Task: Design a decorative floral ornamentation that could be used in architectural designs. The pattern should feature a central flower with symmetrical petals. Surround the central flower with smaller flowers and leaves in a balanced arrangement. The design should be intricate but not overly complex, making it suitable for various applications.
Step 394:
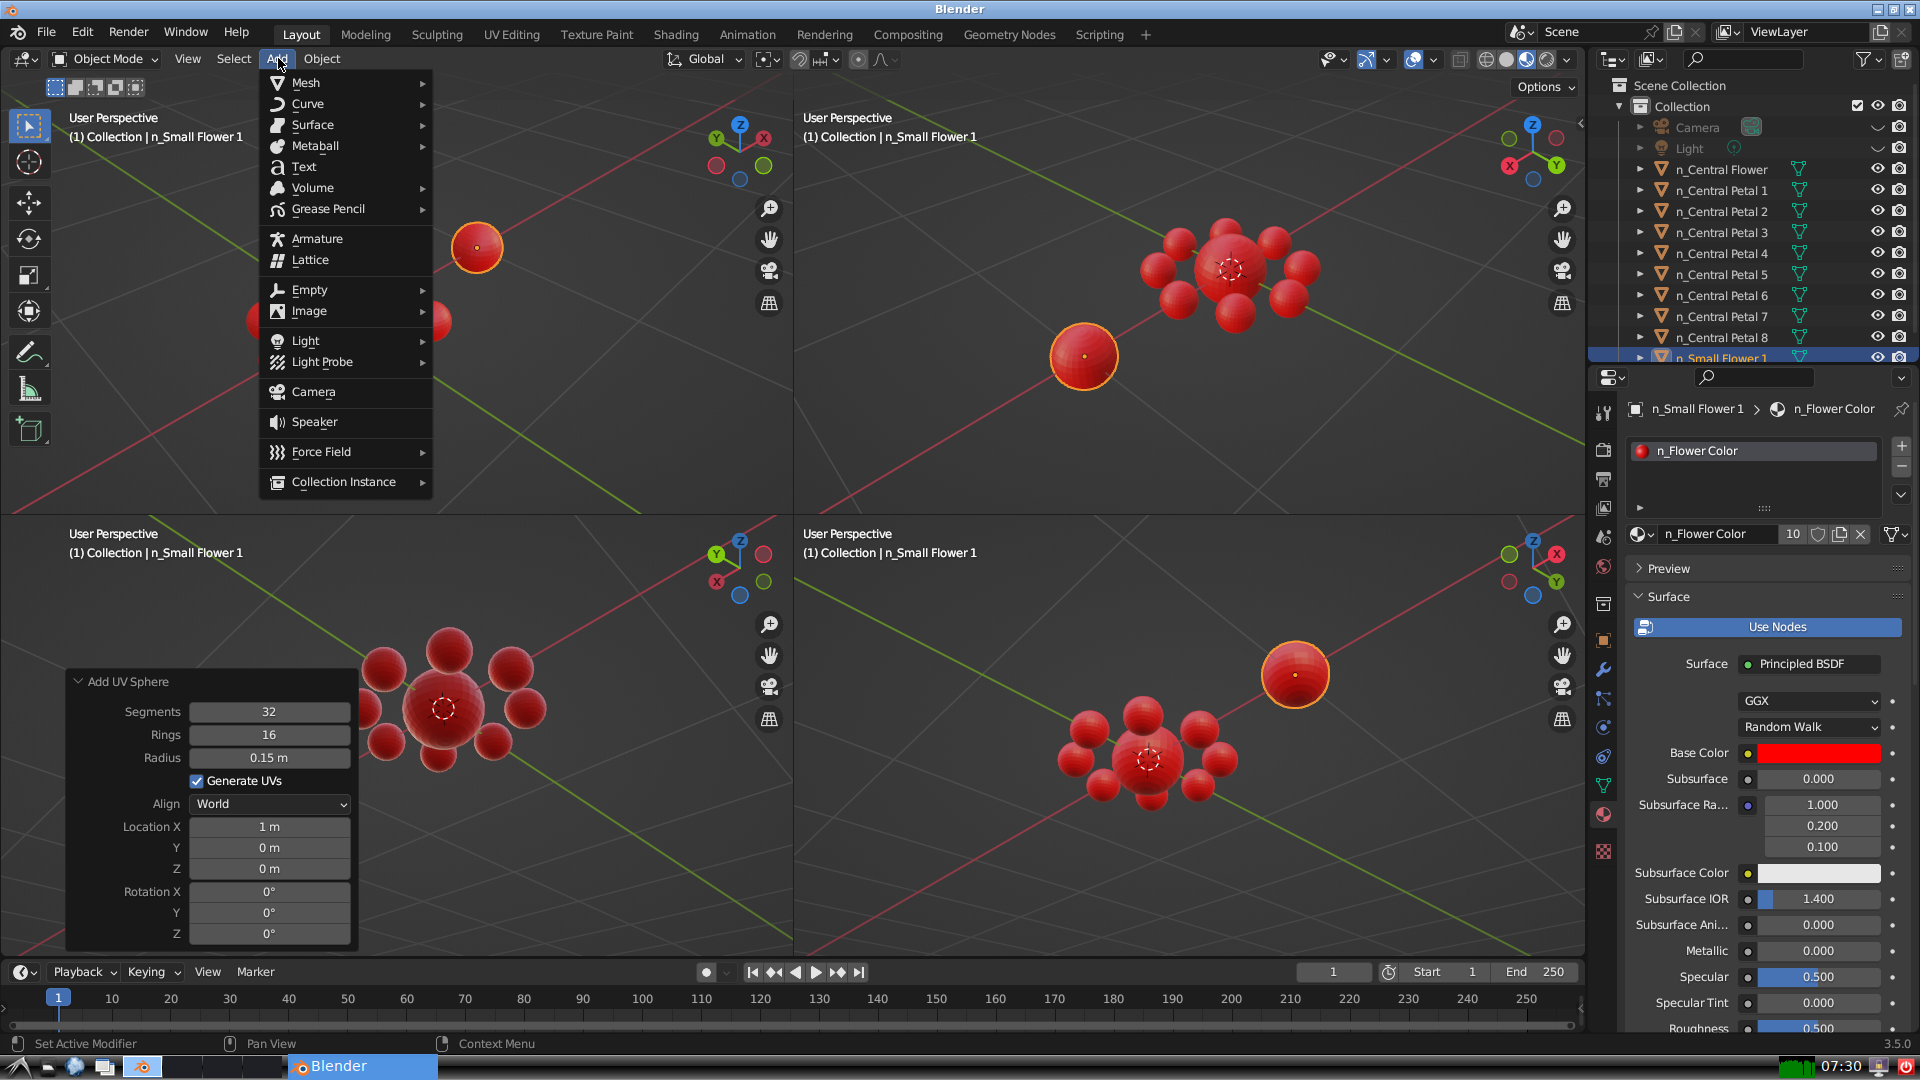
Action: {"mouse_move": [304, 82]}